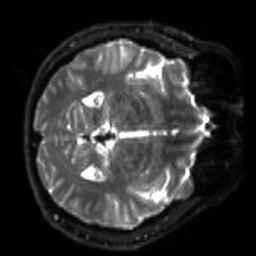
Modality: sbref
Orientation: axial
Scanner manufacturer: siemens
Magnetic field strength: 3 T
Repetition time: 4 s
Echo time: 0.0594 s